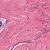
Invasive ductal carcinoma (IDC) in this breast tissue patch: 0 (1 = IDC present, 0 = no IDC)